Question: i have table view like this below

names , birthrates and days like 300, 264, is getting displayed from different Mutable array
i have used following code for it
'''
- (UITableViewCell *)tableView:(UITableView *)tableView cellForRowAtIndexPath: (NSIndexPath *)indexPath
{
static NSString *CellIdentifier = @"cell";
UITableViewCell *cell = [tableView dequeueReusableCellWithIdentifier:CellIdentifier];
cell = [[UITableViewCell alloc] initWithStyle:UITableViewCellStyleDefault reuseIdentifier:CellIdentifier];
UIView *selectionView = [[UIView alloc] initWithFrame:CGRectMake(0, 7, 320, 50)];
[selectionView setBackgroundColor: [UIColor clearColor]];
UILabel *callTypeLabel = [[UILabel alloc]initWithFrame:CGRectMake(5, 0, 150, 21)];
callTypeLabel.text = (NSString *)[_combinedNameArray objectAtIndex:[indexPath row]];
callTypeLabel.backgroundColor = [UIColor clearColor];
callTypeLabel.font = [UIFont boldSystemFontOfSize:15.0];
[selectionView addSubview:callTypeLabel];
UILabel *daystogo = [[UILabel alloc]initWithFrame:CGRectMake(200 , -2, 125, 30)];
daystogo.text = @"days to go";
daystogo.backgroundColor = [UIColor clearColor];
daystogo.font = [UIFont boldSystemFontOfSize:14.0];
[selectionView addSubview:daystogo];
UILabel *days = [[UILabel alloc]initWithFrame:CGRectMake(174 , -2, 125, 30)];
days.text = [NSString stringWithFormat:@"%@",[_daysremaining objectAtIndex:[indexPath row]]];
days.backgroundColor = [UIColor clearColor];
days.font = [UIFont boldSystemFontOfSize:14.0];
[selectionView addSubview:days];
UILabel *birthdate = [[UILabel alloc]initWithFrame:CGRectMake(5 , 22, 150, 21)];
birthdate.text = [NSString stringWithFormat:@"%@",[_combinedBirthdates objectAtIndex: [indexPath row]]];
birthdate.backgroundColor = [UIColor clearColor];
birthdate.font = [UIFont boldSystemFontOfSize:14.0];
[selectionView addSubview:birthdate];
[[cell viewWithTag:0] addSubview:selectionView];
return cell;
'''
}
Now my question is how can i reorder this cells in way like minimum days to go should be frist and then second bigger than it and so on
example it should be like
25,
201,
256,
and so on
names and birthrates are in database i save them in array and make process on it to find remaning days in another array
plz suggest something for this
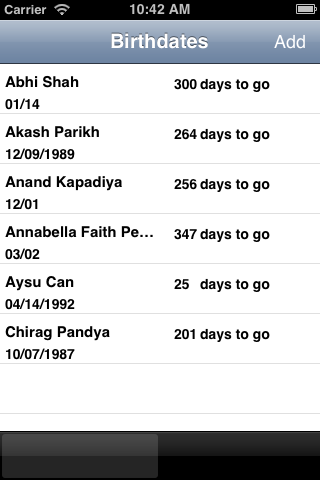
Answer: As @Ab'initio answer, add Name, DOB and days remaining count into a dictionary and then add that dictionary into 'NSMutableArray' and display into 'UITableView', okay, to get the order you want, you need to sort out the dictionary base on the remaining day's key from your dictionary, sort it in ascending order to get the result in order you want, use 'NSSortDescriptor' can be useful, and <URL>